Question: I am trying to set up a basic database class using OOP in PHP and Mysqli and here is the code I have
'''
class AppDB {
private $host = "localhost";
private $user = "root";
private $password = "";
private $db = "test";
protected $_mysql;
public function __construct(){
$this->_mysql = new mysqli($host, $user, $password, $db);
if ($this->_mysql->connect_error){
die($this->_mysql->connect_error);
}
}
}
'''
but I am getting following errors

Can you please let me know why this is happening?
Thanks
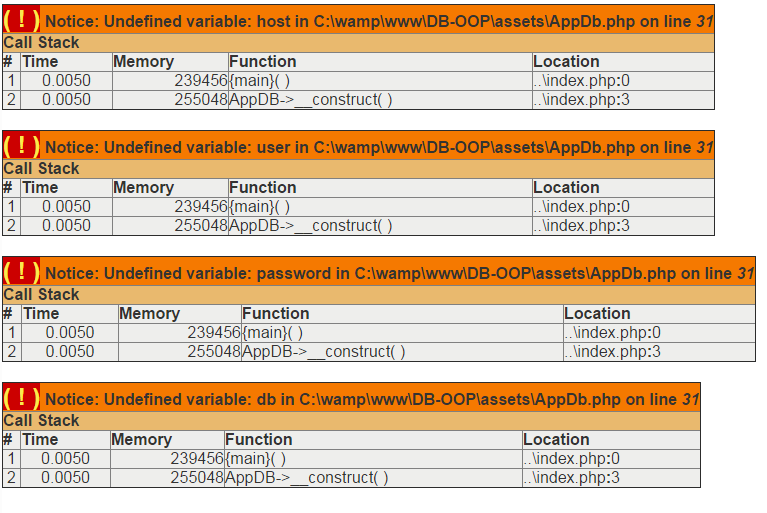
Answer: Replace the code with below code
'''
public function __construct(){
$this->_mysql = new mysqli($this->host, $this->user, $this->password, $this->db);
if ($this->_mysql->connect_error){
die($this->_mysql->connect_error);
}
}
'''